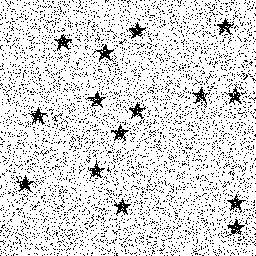
Squares: 0
Triangles: 0
Stars: 15
Total shapes: 15